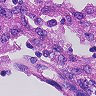
Metastatic tissue present: no